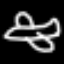
Label: airplane